Aerial crown-view tile of a tropical tree (Barro Colorado Island, Panama), acquired 20250124:
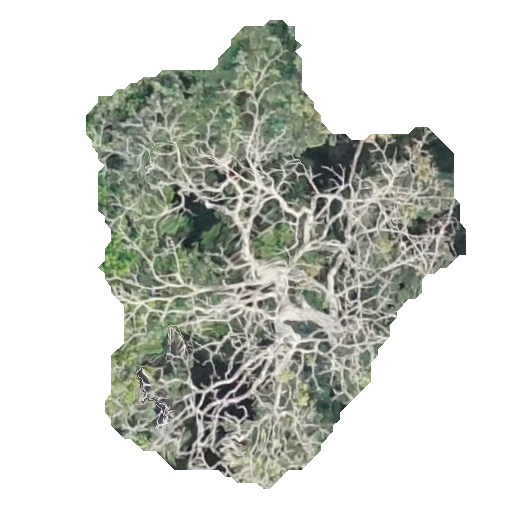
Species: Pseudobombax septenatum
GBIF accepted scientific name: Pseudobombax septenatum
Crown area: 168.603 m²